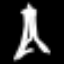
Label: The Eiffel Tower